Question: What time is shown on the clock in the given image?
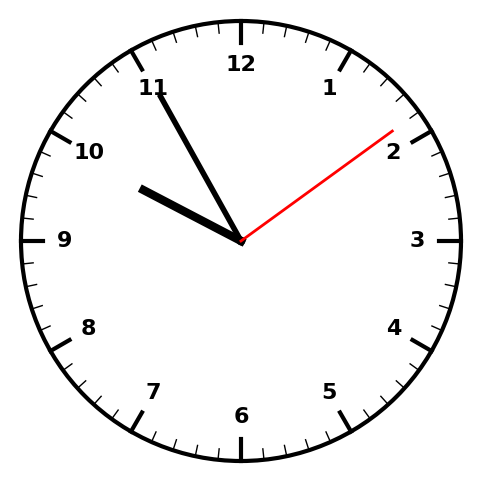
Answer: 09:55:09